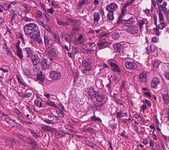
Tumor epithelial tissue: yes
Tumor-associated stroma tissue: yes
Normal tissue: no